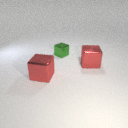
large red metal cube in front of large red metal cube